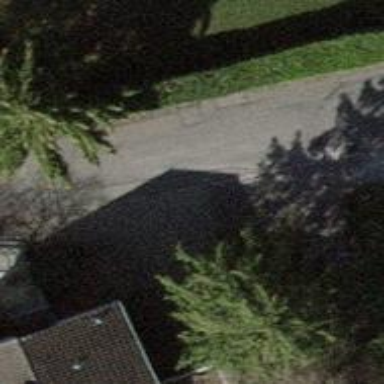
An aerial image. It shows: Asphalt road in residential area.